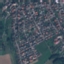
Land use / land cover: Residential